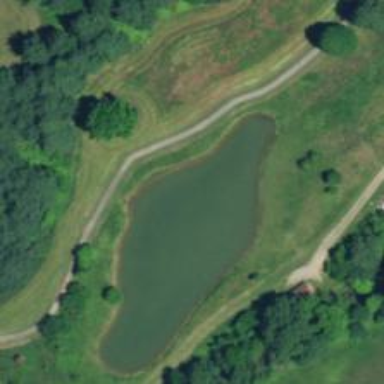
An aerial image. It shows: Water hazard on golf course. The hazard is natural water feature.